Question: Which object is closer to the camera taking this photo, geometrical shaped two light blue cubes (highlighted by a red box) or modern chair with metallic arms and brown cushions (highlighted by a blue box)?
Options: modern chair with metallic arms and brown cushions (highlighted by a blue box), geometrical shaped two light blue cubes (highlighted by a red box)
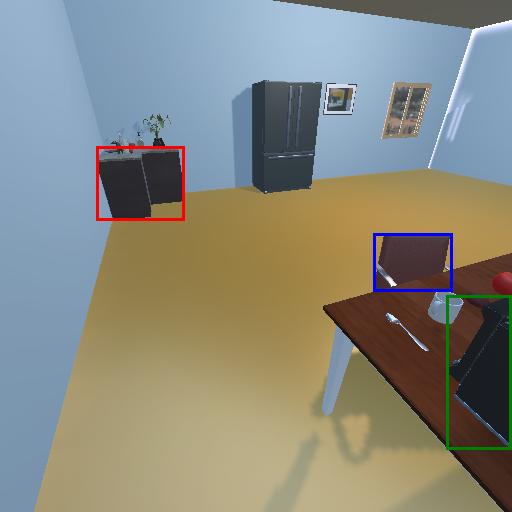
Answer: modern chair with metallic arms and brown cushions (highlighted by a blue box)